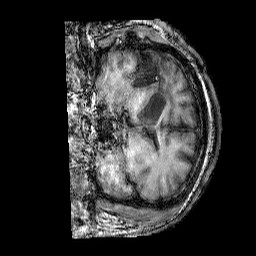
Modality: T1w
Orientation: coronal
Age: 42
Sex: male
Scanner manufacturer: siemens
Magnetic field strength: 3 T
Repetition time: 2.25 s
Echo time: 0.00411 s